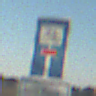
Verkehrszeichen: SackgasseRadverkehrDurchlaessig
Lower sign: HinweisGeaenderteVorfahrtVerkehrsfuehrungVerkehrsregelung3
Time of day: SunriseSunset
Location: Outdoor (Nature)
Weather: Clear
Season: NotSpecified
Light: Natural